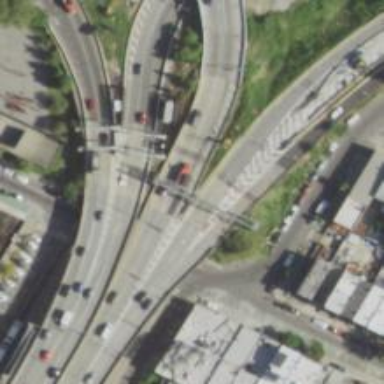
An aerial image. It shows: Toll gantry on the road.